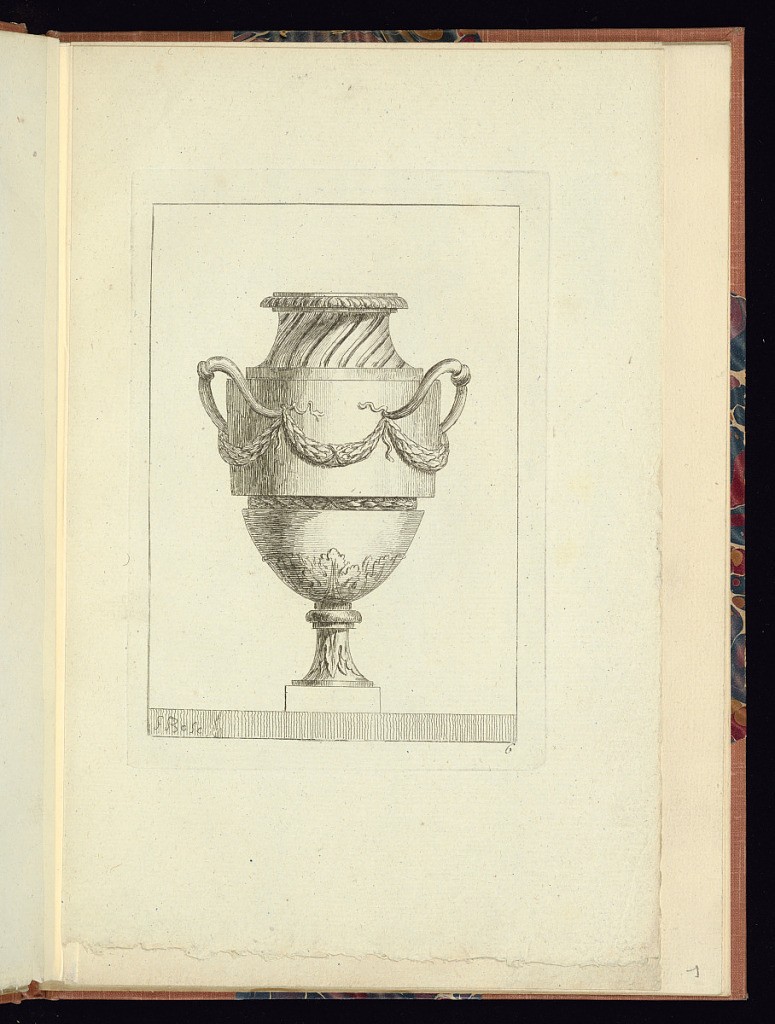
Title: Ornamental Vase Design
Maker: Juste-François Boucher, French, 1736 – 1782
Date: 1755-1768
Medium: Etching on laid paper
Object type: Print
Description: Vase design with upturned handles. The vase is in the form of an urn and is decorated with an egg-and-dart band at the lip, spiraling fluting at the neck, a garland of bound laurel leaf about the body, and acanthus leaf ornamentation at its base. There is a cut away at the lower third of the vase, which is filled with bound laurel leaf. The vase has a tall foot, decorated with acanthus leaf. The plate is signed and numbered.